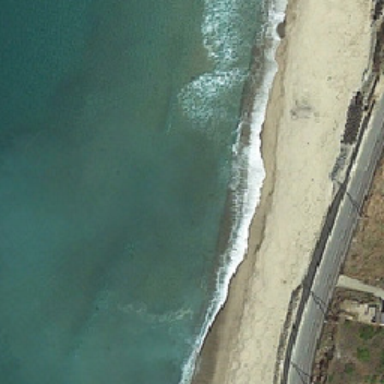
There is a road along the coast and a house on the other side .